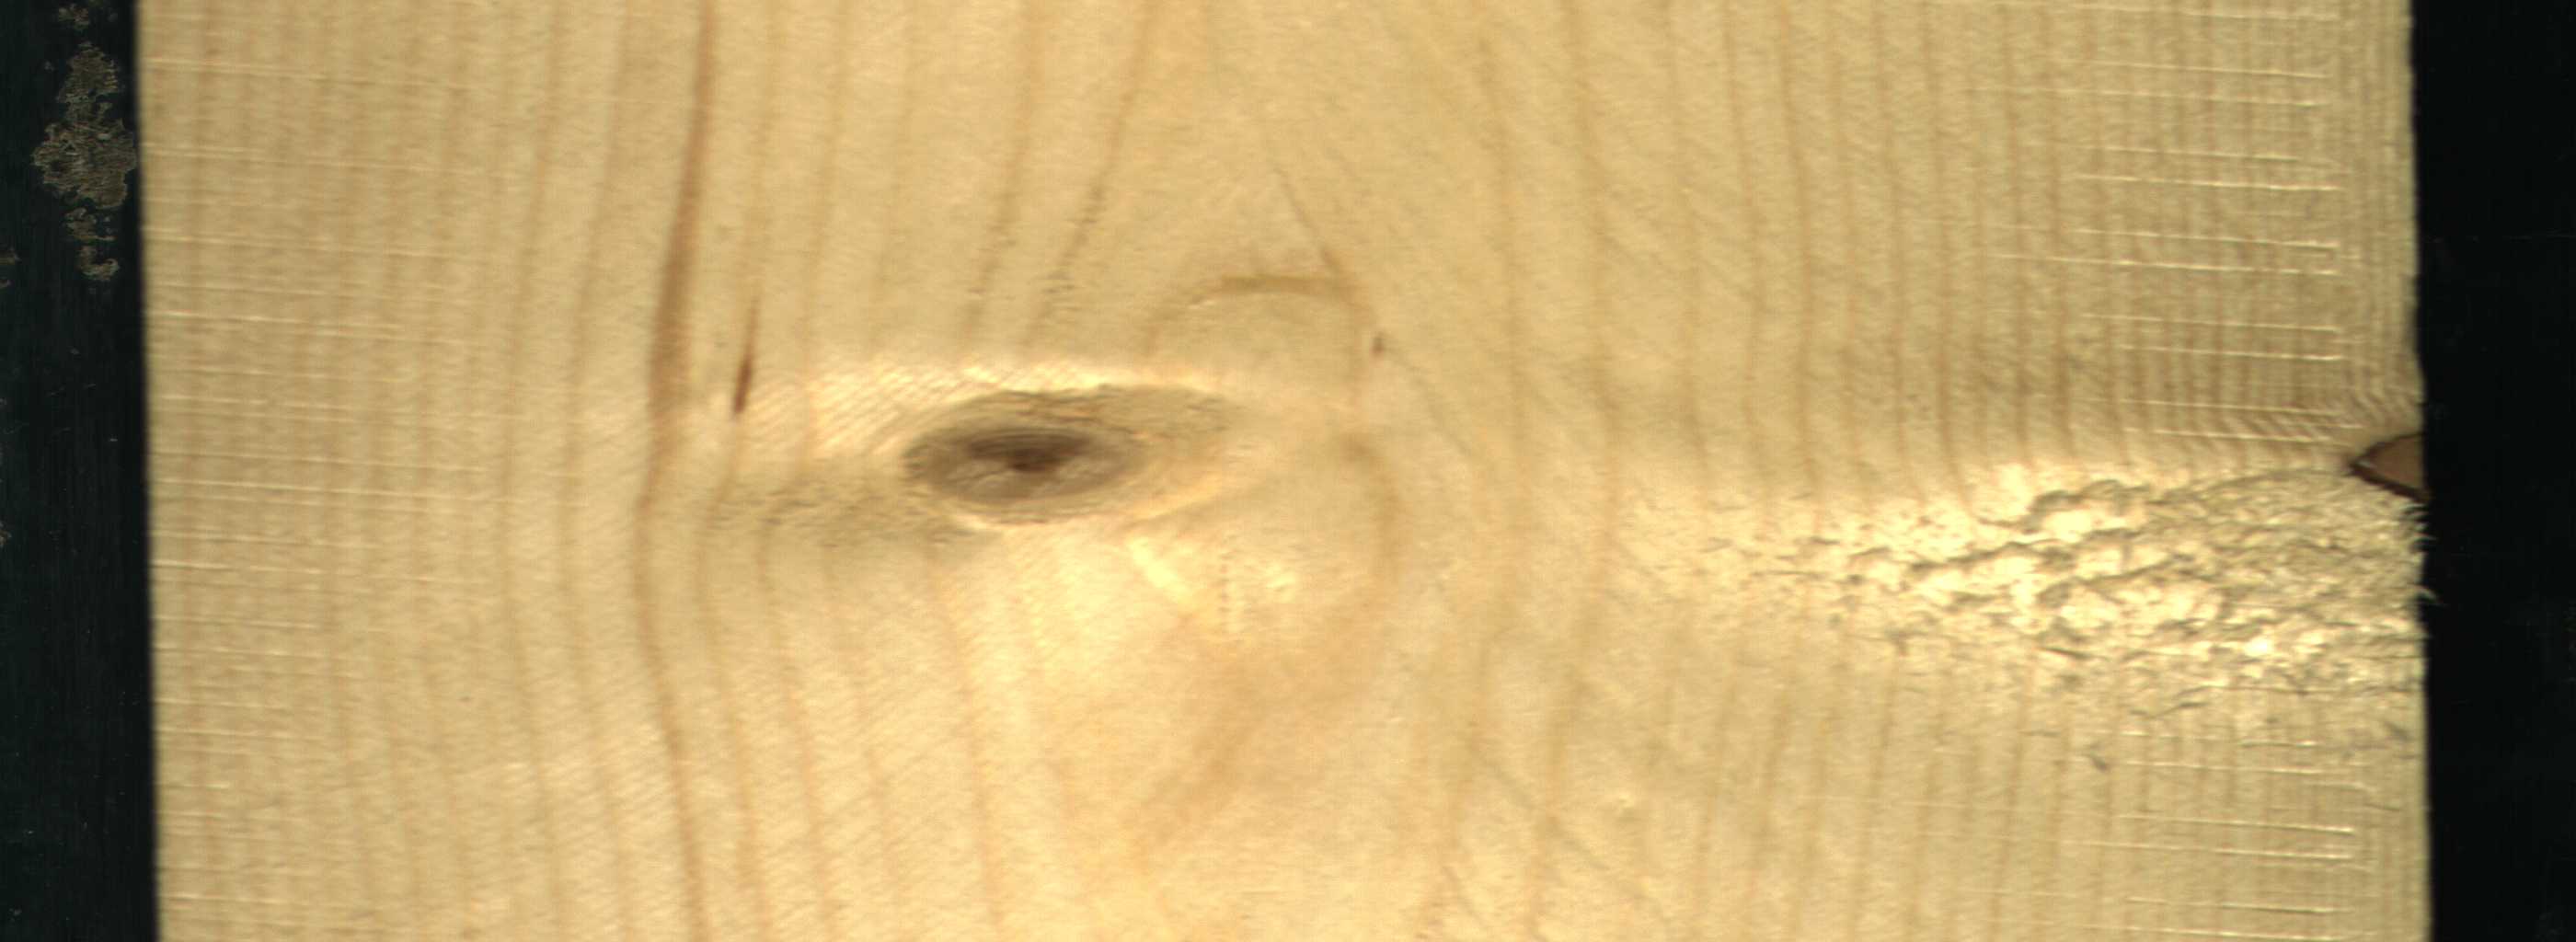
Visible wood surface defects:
Dead_Knot
Live_Knot